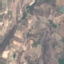
Label: PermanentCrop